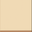
Piece: xx